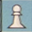
Piece: wP